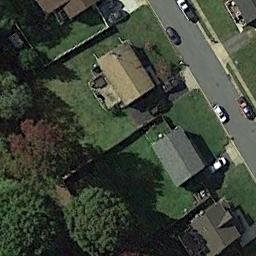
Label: medium_residential